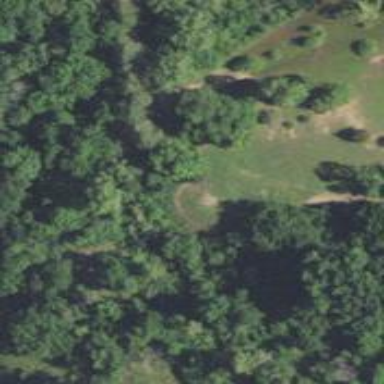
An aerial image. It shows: Disc golf hole.